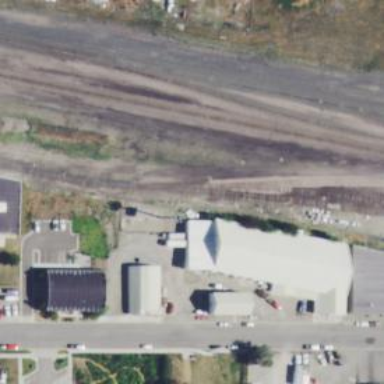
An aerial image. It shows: Railway siding with rails.